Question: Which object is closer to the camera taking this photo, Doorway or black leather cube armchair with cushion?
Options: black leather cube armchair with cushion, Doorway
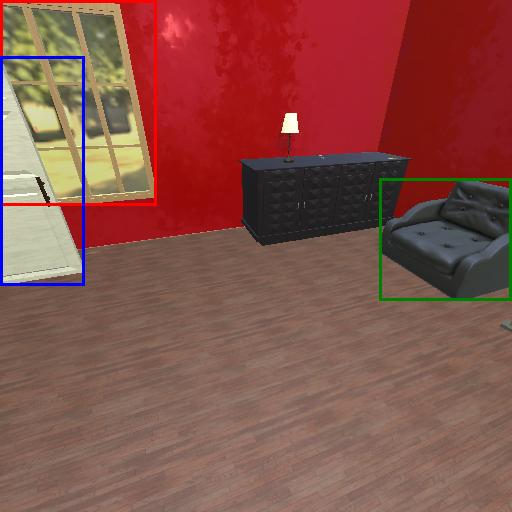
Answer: black leather cube armchair with cushion